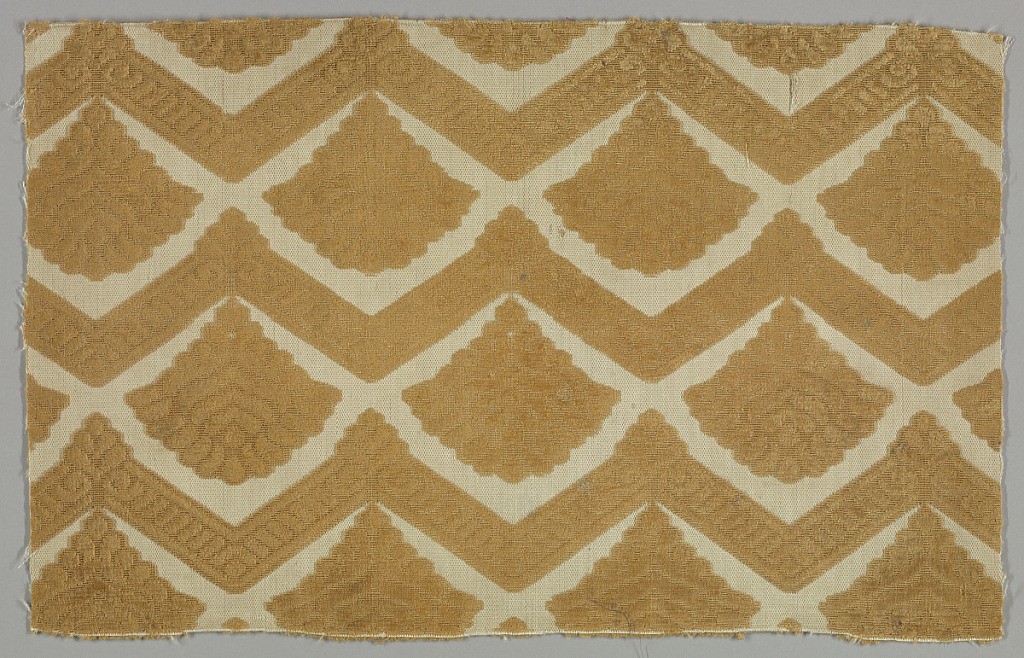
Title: Fragment
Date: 16th century
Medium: silk Technique: cut and uncut voided supplementary warp pile (velvet) in a satin foundation
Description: Light brown velvet, cut and uncut, with a cream-colored ground in fan shaped motifs between horizontal zigzag bars.